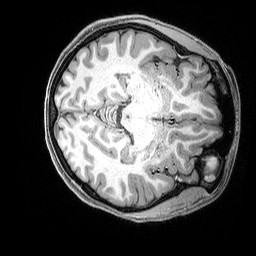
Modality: T1w
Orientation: axial
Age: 20
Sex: female
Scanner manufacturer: siemens
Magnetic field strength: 3 T
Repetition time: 2.3 s
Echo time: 0.00298 s